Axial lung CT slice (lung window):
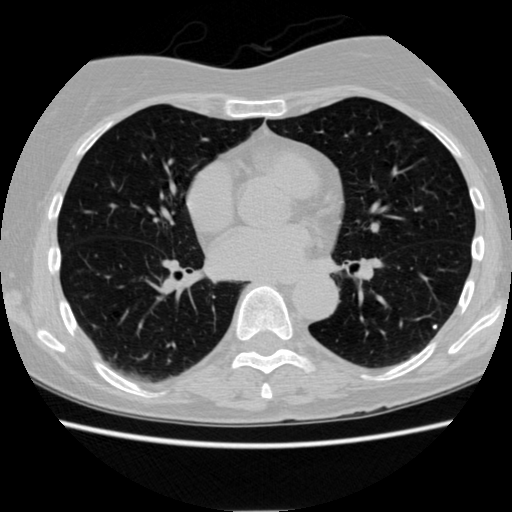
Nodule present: yes
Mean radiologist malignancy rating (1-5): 1